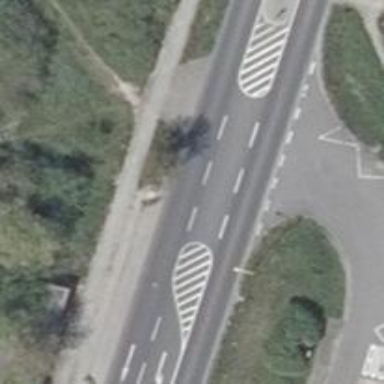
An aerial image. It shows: Tertiary road with asphalt surface. Separate sidewalks on both sides of the road.